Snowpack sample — Rabbit Ears Pass, Jackson County, Colorado, USA (12/17/25, 1:08 PM MST)
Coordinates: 40.387, -106.625
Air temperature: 34 °F
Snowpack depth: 46 cm
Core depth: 20 cm
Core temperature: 24.8 °F
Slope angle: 6°, slope face: 165°
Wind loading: medium
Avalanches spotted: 0
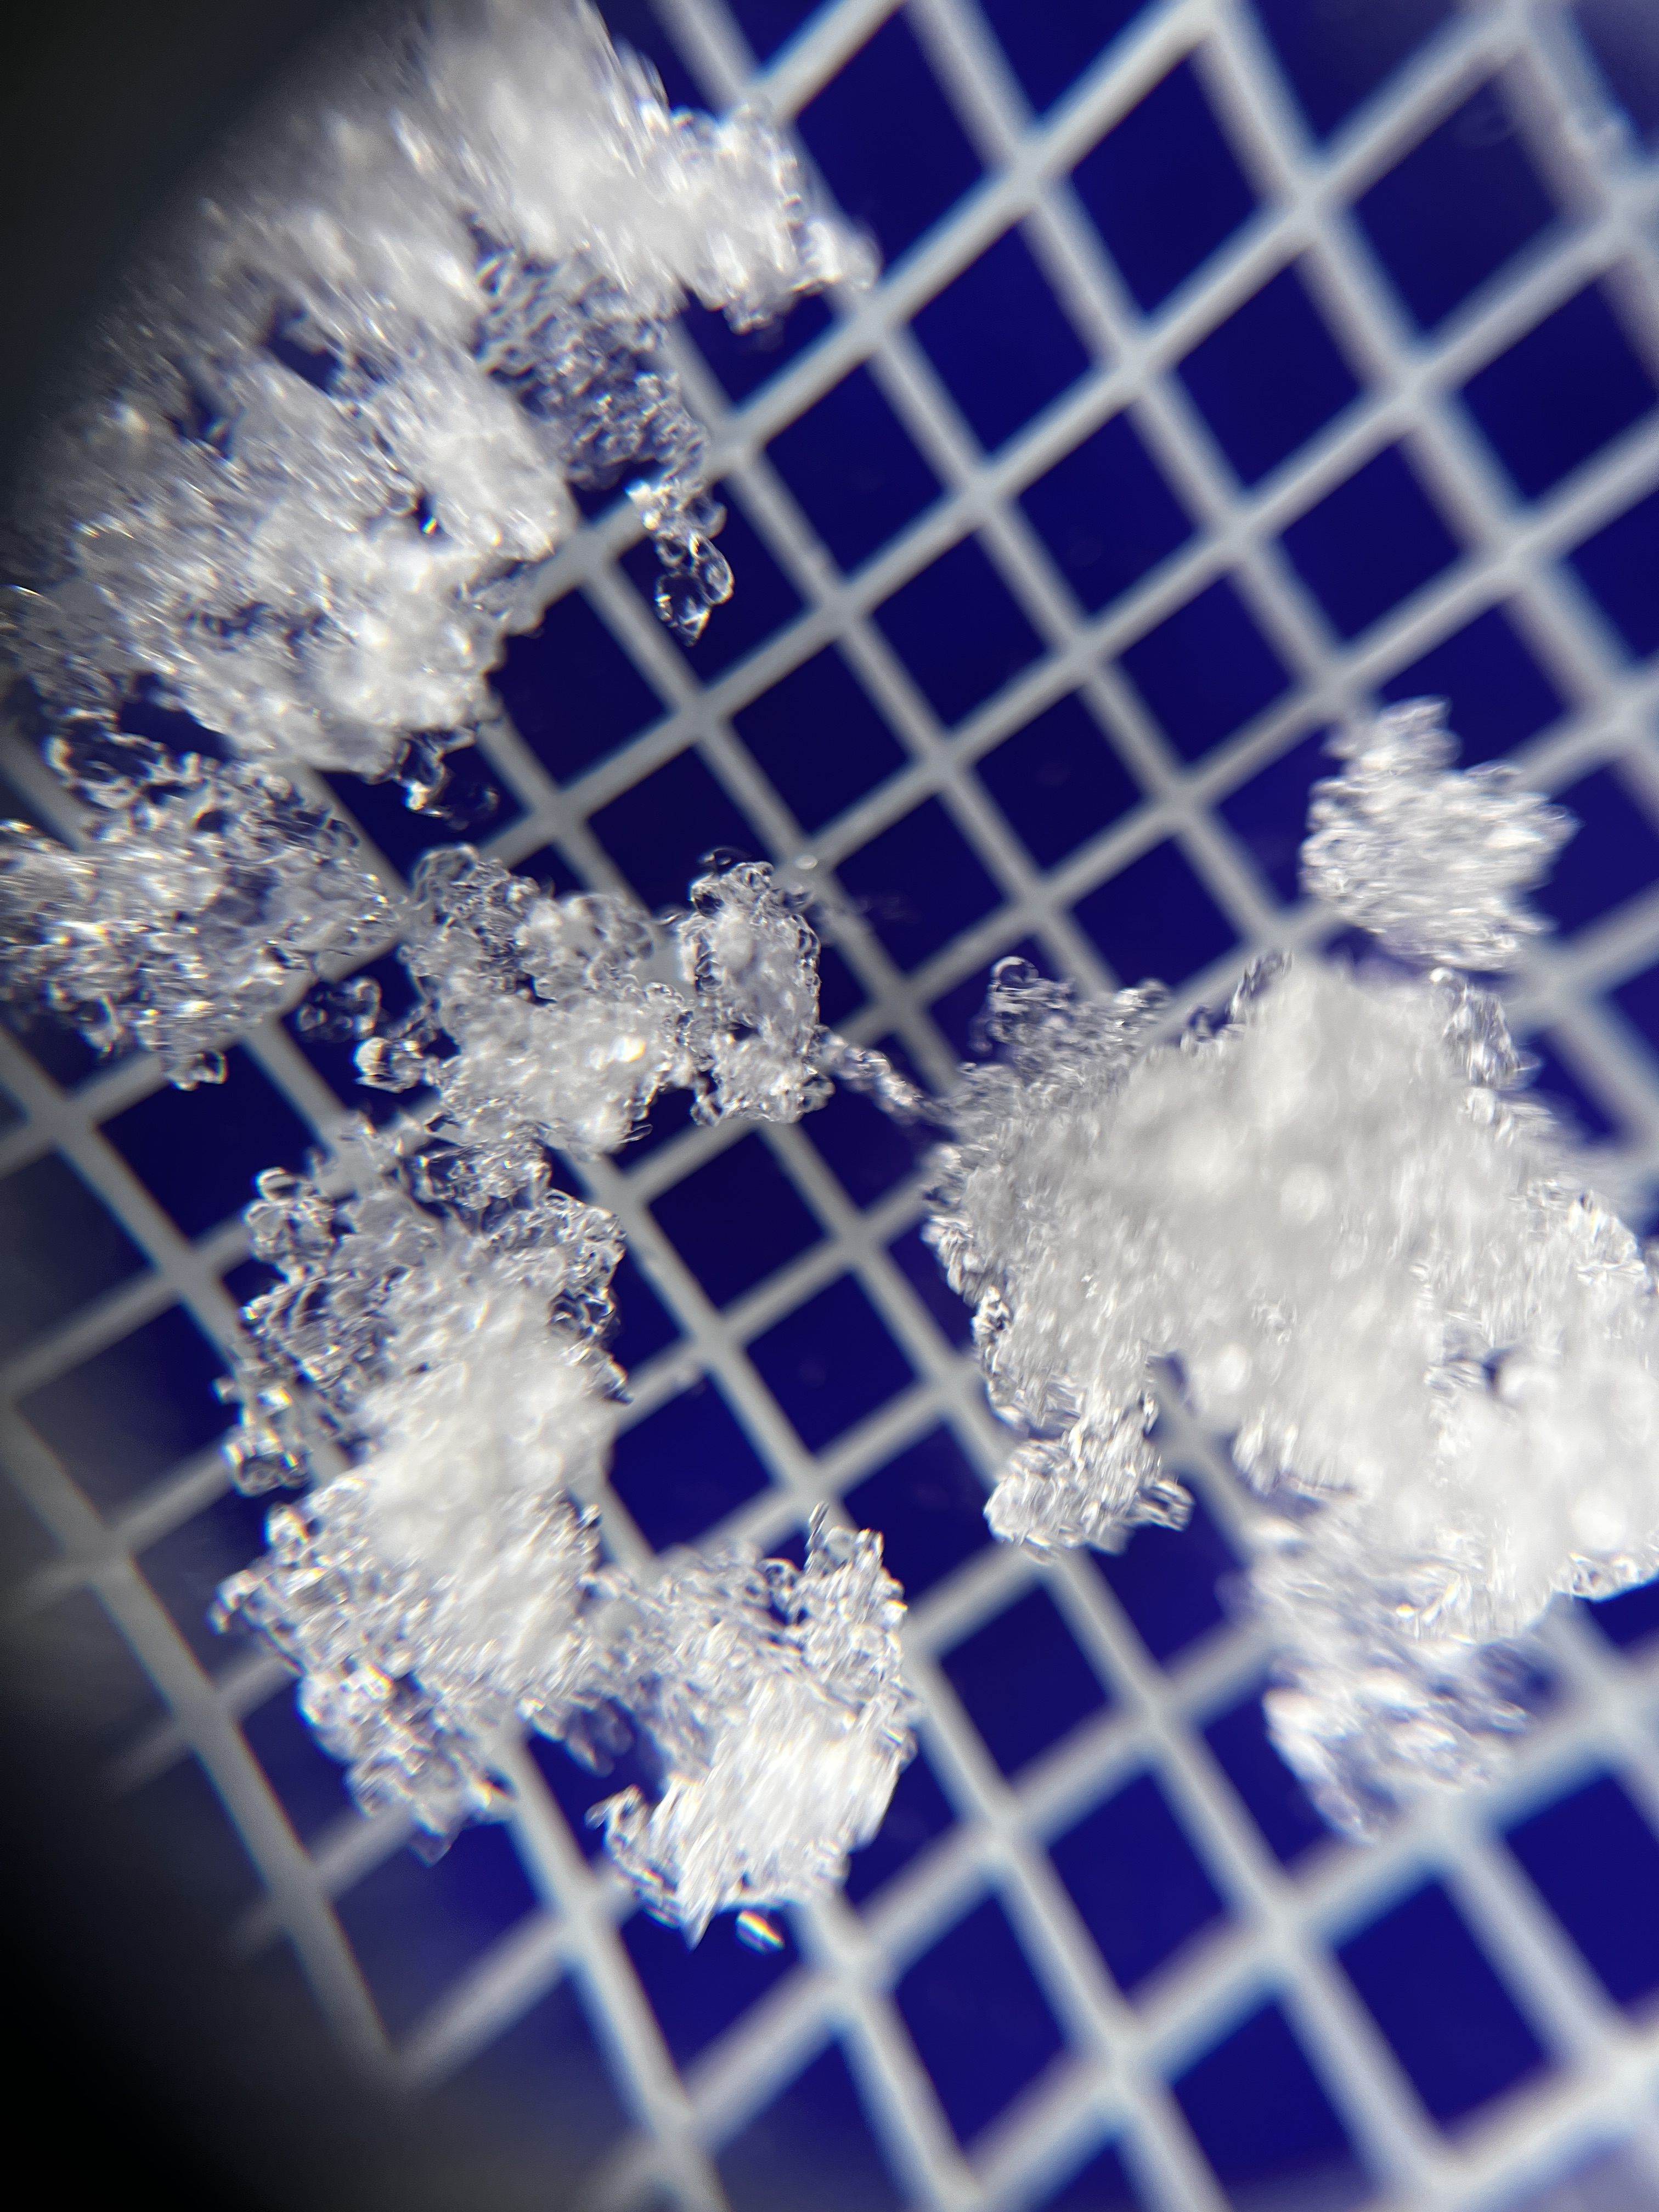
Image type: magnified_profile
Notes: No avalanches spotted nearby, although collected in a meadowy area with minimal risk on this face of the pass.